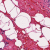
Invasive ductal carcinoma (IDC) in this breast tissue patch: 0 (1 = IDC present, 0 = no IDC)